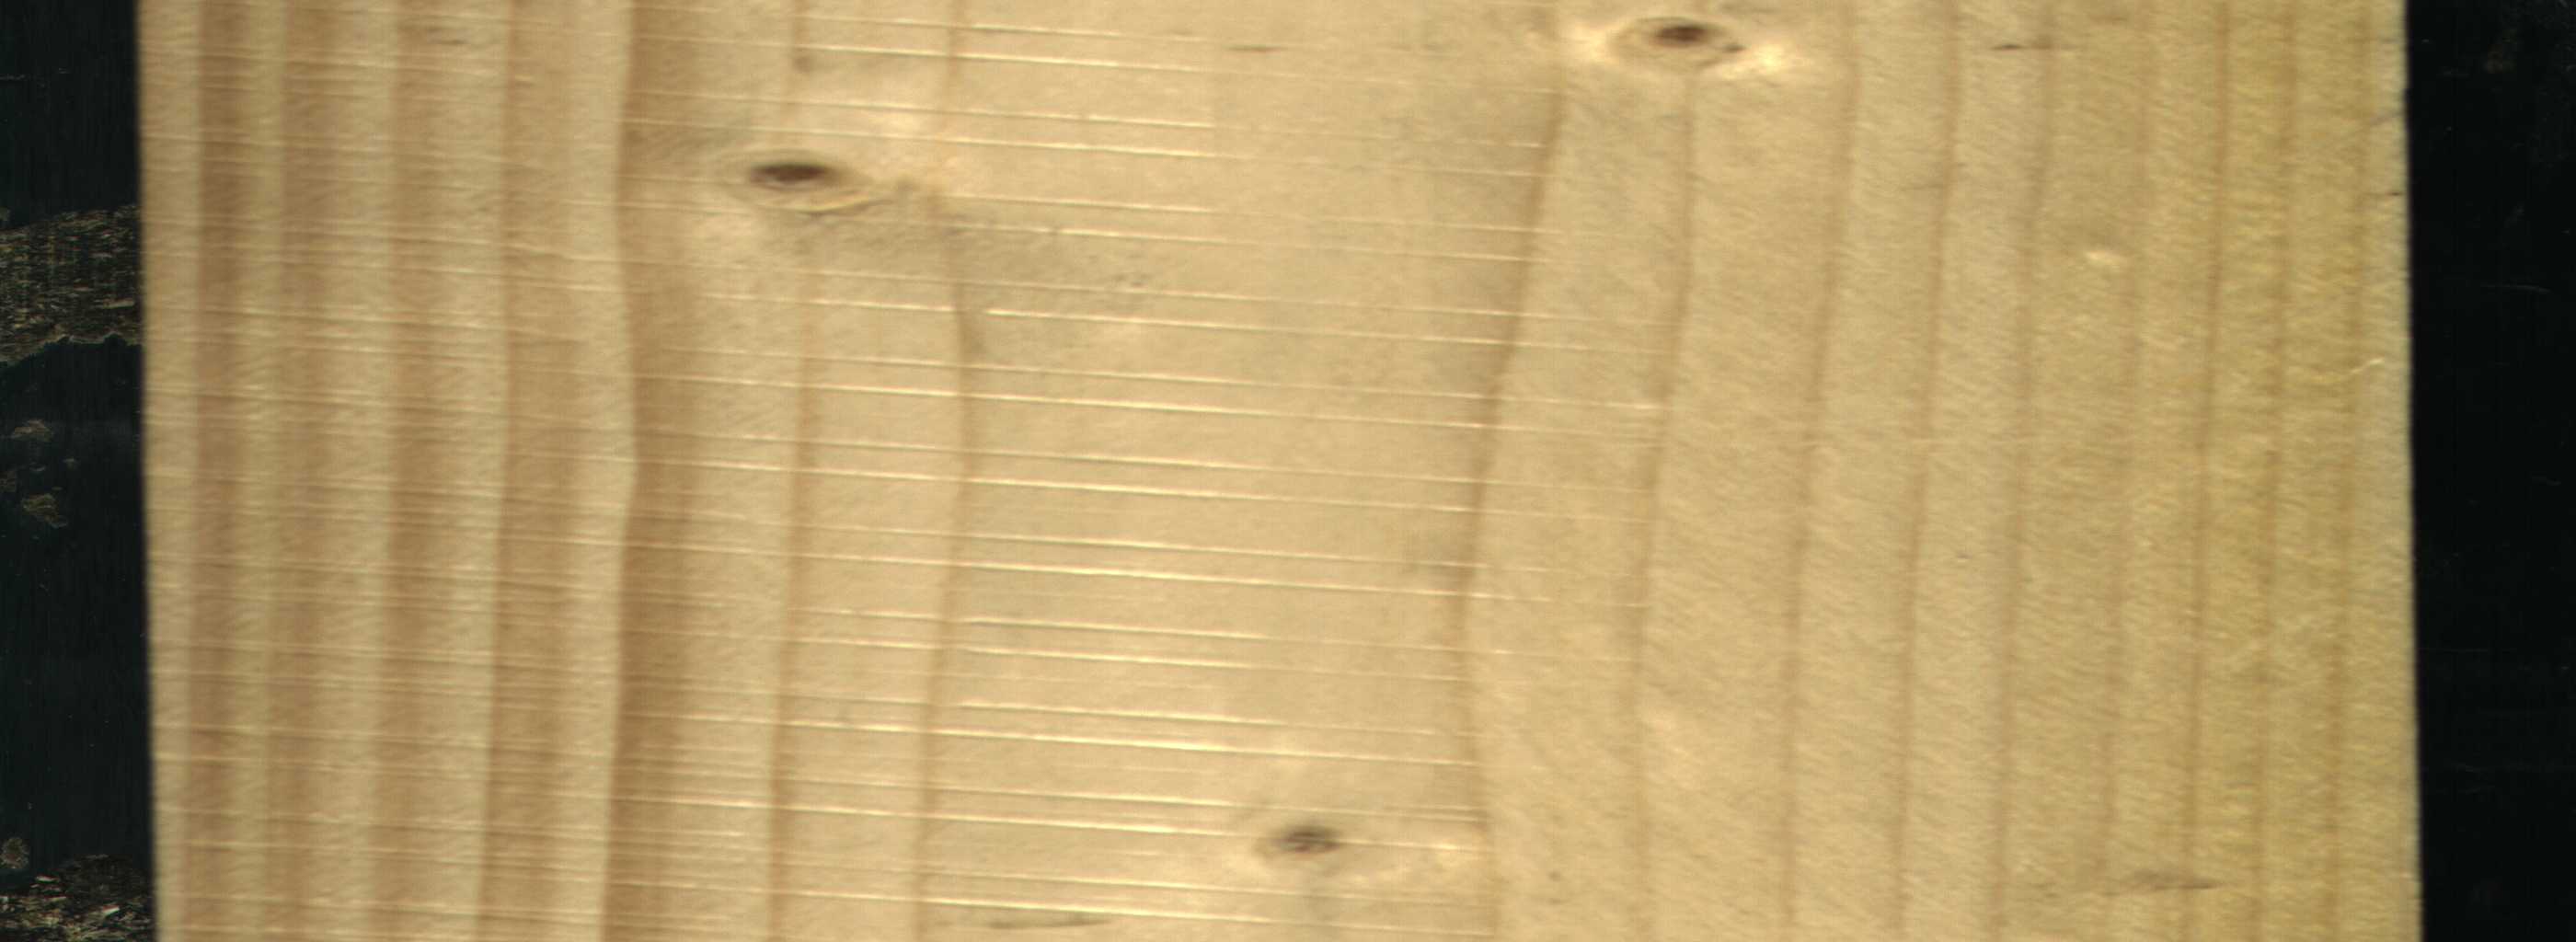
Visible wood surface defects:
Live_Knot
Live_Knot
Live_Knot